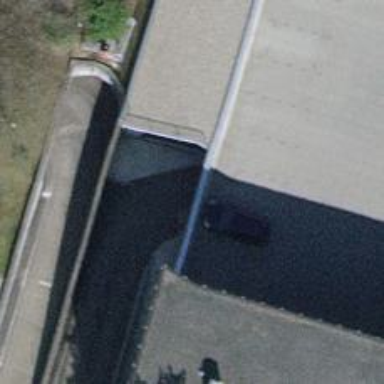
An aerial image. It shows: Parking entrance.